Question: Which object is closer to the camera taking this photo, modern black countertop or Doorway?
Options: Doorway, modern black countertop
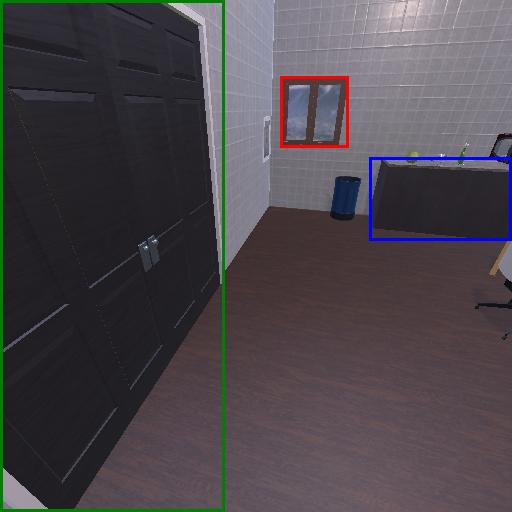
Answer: Doorway